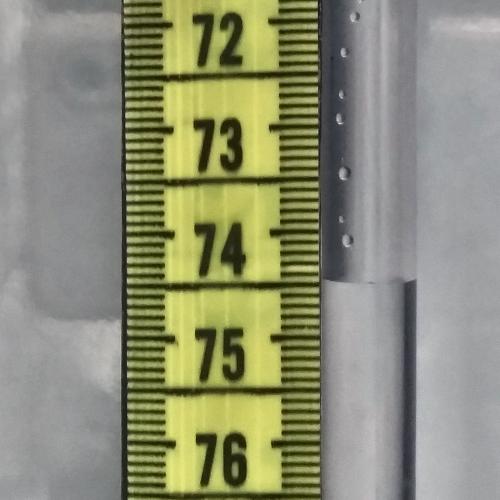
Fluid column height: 74.5 cm